Question: I'm creating a plane using C# in unity and I've gotten it "working" I get a plane. However the triangles don't seem to be connecting correctly, and I can't work out why.

As you can see by that picture, it explains it better than I can.
I believe the issue is just with my indices, though I'm not sure.
I think there may also be one triangle that isn't there also, so I think my array is to small for some reason also.
'''
Mesh CreatePlane(int width, int depth)
{
Mesh m = new Mesh();
int numVert=(width+1)*(depth+1);
Vector3[] vertecies = new Vector3[numVert];
Vector2[] uvs = new Vector2[numVert];
int[] triangles = new int[width*depth*6];
float uvx = 1.0f/width;
float uvy = 1.0f/depth;
int index = 0;
for (int i = 0;i<width;i++)
{
for(int j = 0;j<depth;j++)
{
vertecies[index] = new Vector3(i,0,-j);
uvs[index++] = new Vector2(j*uvx,i*uvy);
}
}
index = 0;
for(int j=0; j<depth; j++)
{
for(int i=0; i<width; i++)
{
triangles[index++] = (j * (width+1)) + i;
triangles[index++] = ((j+1) * (width+1)) + i;
triangles[index++] = (j * (width+1)) + i + 1;
triangles[index++] = ((j+1) * (width+1)) + i;
triangles[index++] = ((j+1) * (width+1)) + i + 1;
triangles[index++] = (j * (width+1)) + i + 1;
}
}
m.name = "ScriptPlane";
m.vertices = vertecies;
m.uv = uvs;
m.triangles = triangles;
m.RecalculateNormals();
return m;
}
'''
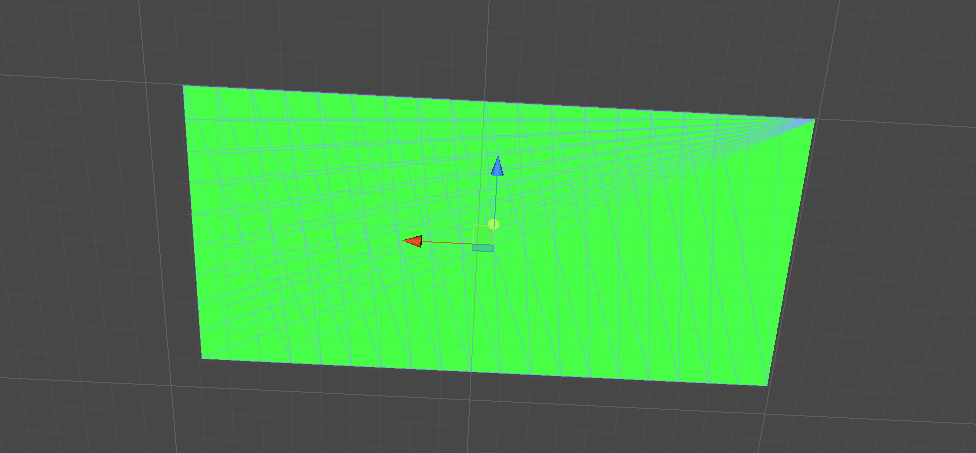
Answer: You compute 'uvx' this way:
'''
float uvx = 1.0f/width;
'''
Then you cycle over the width this way:
'''
for (int i = 0;i<width;i++)
{
for(int j = 0;j<depth;j++)
{
vertecies[index] = new Vector3(i,0,-j);
uvs[index++] = new Vector2(j*uvx,i*uvy);
}
}
'''
If you look close, there are 2 bugs:
- 'j''uvx''0''depth''width'- 'width''depth''<= width''< width + 1'
These are just the UV coordinates, don't keep the vertices in that loop. It won't solve your problem but just those 2 bugs you will notice later on.
To solve the triangle problem try this:
'''
0 +--+ 2 + 2
| / /|
|/ / |
1 + 1 +--+ 3
0 -> 1 -> 2
2 -> 1 -> 3
'''
It's important you order them counter-clockwise for backface culling to work correctly.
You may use any other order, there are some very clever solutions that switch the diagonal and keep adjacency, which is required for older hardware that optimized mesh buffers. Newer hardware will do those optimizations on the fly and not require you to do that math.
Order the triangles in the triangle buffer as shown above:
'''
b = (j * width + i) * 6;
triangles[index++] = b + 0;
triangles[index++] = b + 1;
triangles[index++] = b + 2;
triangles[index++] = b + 2;
triangles[index++] = b + 1;
triangles[index++] = b + 3;
'''
At this point all you have to do is position the vertices correctly. You posted this:
'''
vertecies[index] = new Vector3(i,0,-j);
'''
Instead you should do this :
'''
bx = i;
by = -j;
vertecies[index++] = new Vector3(bx + 0, 0, by - 1); // 0
vertecies[index++] = new Vector3(bx + 0, 0, by - 0); // 1
vertecies[index++] = new Vector3(bx + 1, 0, by - 1); // 2
vertecies[index++] = new Vector3(bx + 1, 0, by - 0); // 3
'''
I also see you swap 'y' and 'z', this will cause headaches. Also, you inverted the direction of 'j' in respect to the world space coordinates.
I advise you to rethink it, to correctly position the camera and to adopt the standard way of labeling coordinates. It will simplify enormously thinking about space later on.
If the camera looks towars '-Z' then the vertices should be computed this way, instead:
'''
vertecies[index++] = new Vector3(bx + 0, by + 0, 0); // 0
vertecies[index++] = new Vector3(bx + 0, by + 1, 0); // 1
vertecies[index++] = new Vector3(bx + 1, by + 0, 0); // 2
vertecies[index++] = new Vector3(bx + 1, by + 1, 0); // 3
'''
: this is not trivial code. Minor mistakes (some '+' or '-' sign or '+1/-1' missing somewhere) are more than possible and you should correct them accordingly. This all should give you a better view on the problem but ultimately you will have to run and debug it until it works correctly.